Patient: sex F, age 66
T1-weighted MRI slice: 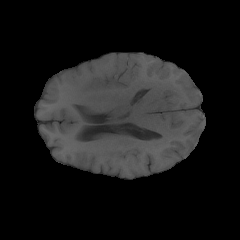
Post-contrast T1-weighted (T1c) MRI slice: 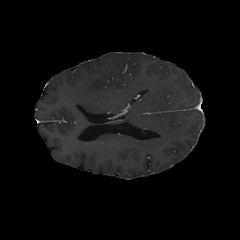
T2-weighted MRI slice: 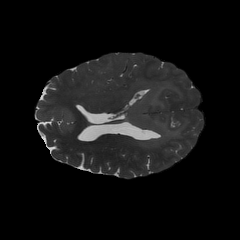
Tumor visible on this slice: yes
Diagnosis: Astrocytoma, IDH-wildtype
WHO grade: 2